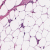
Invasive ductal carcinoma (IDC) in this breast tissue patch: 0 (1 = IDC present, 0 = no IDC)